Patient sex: M
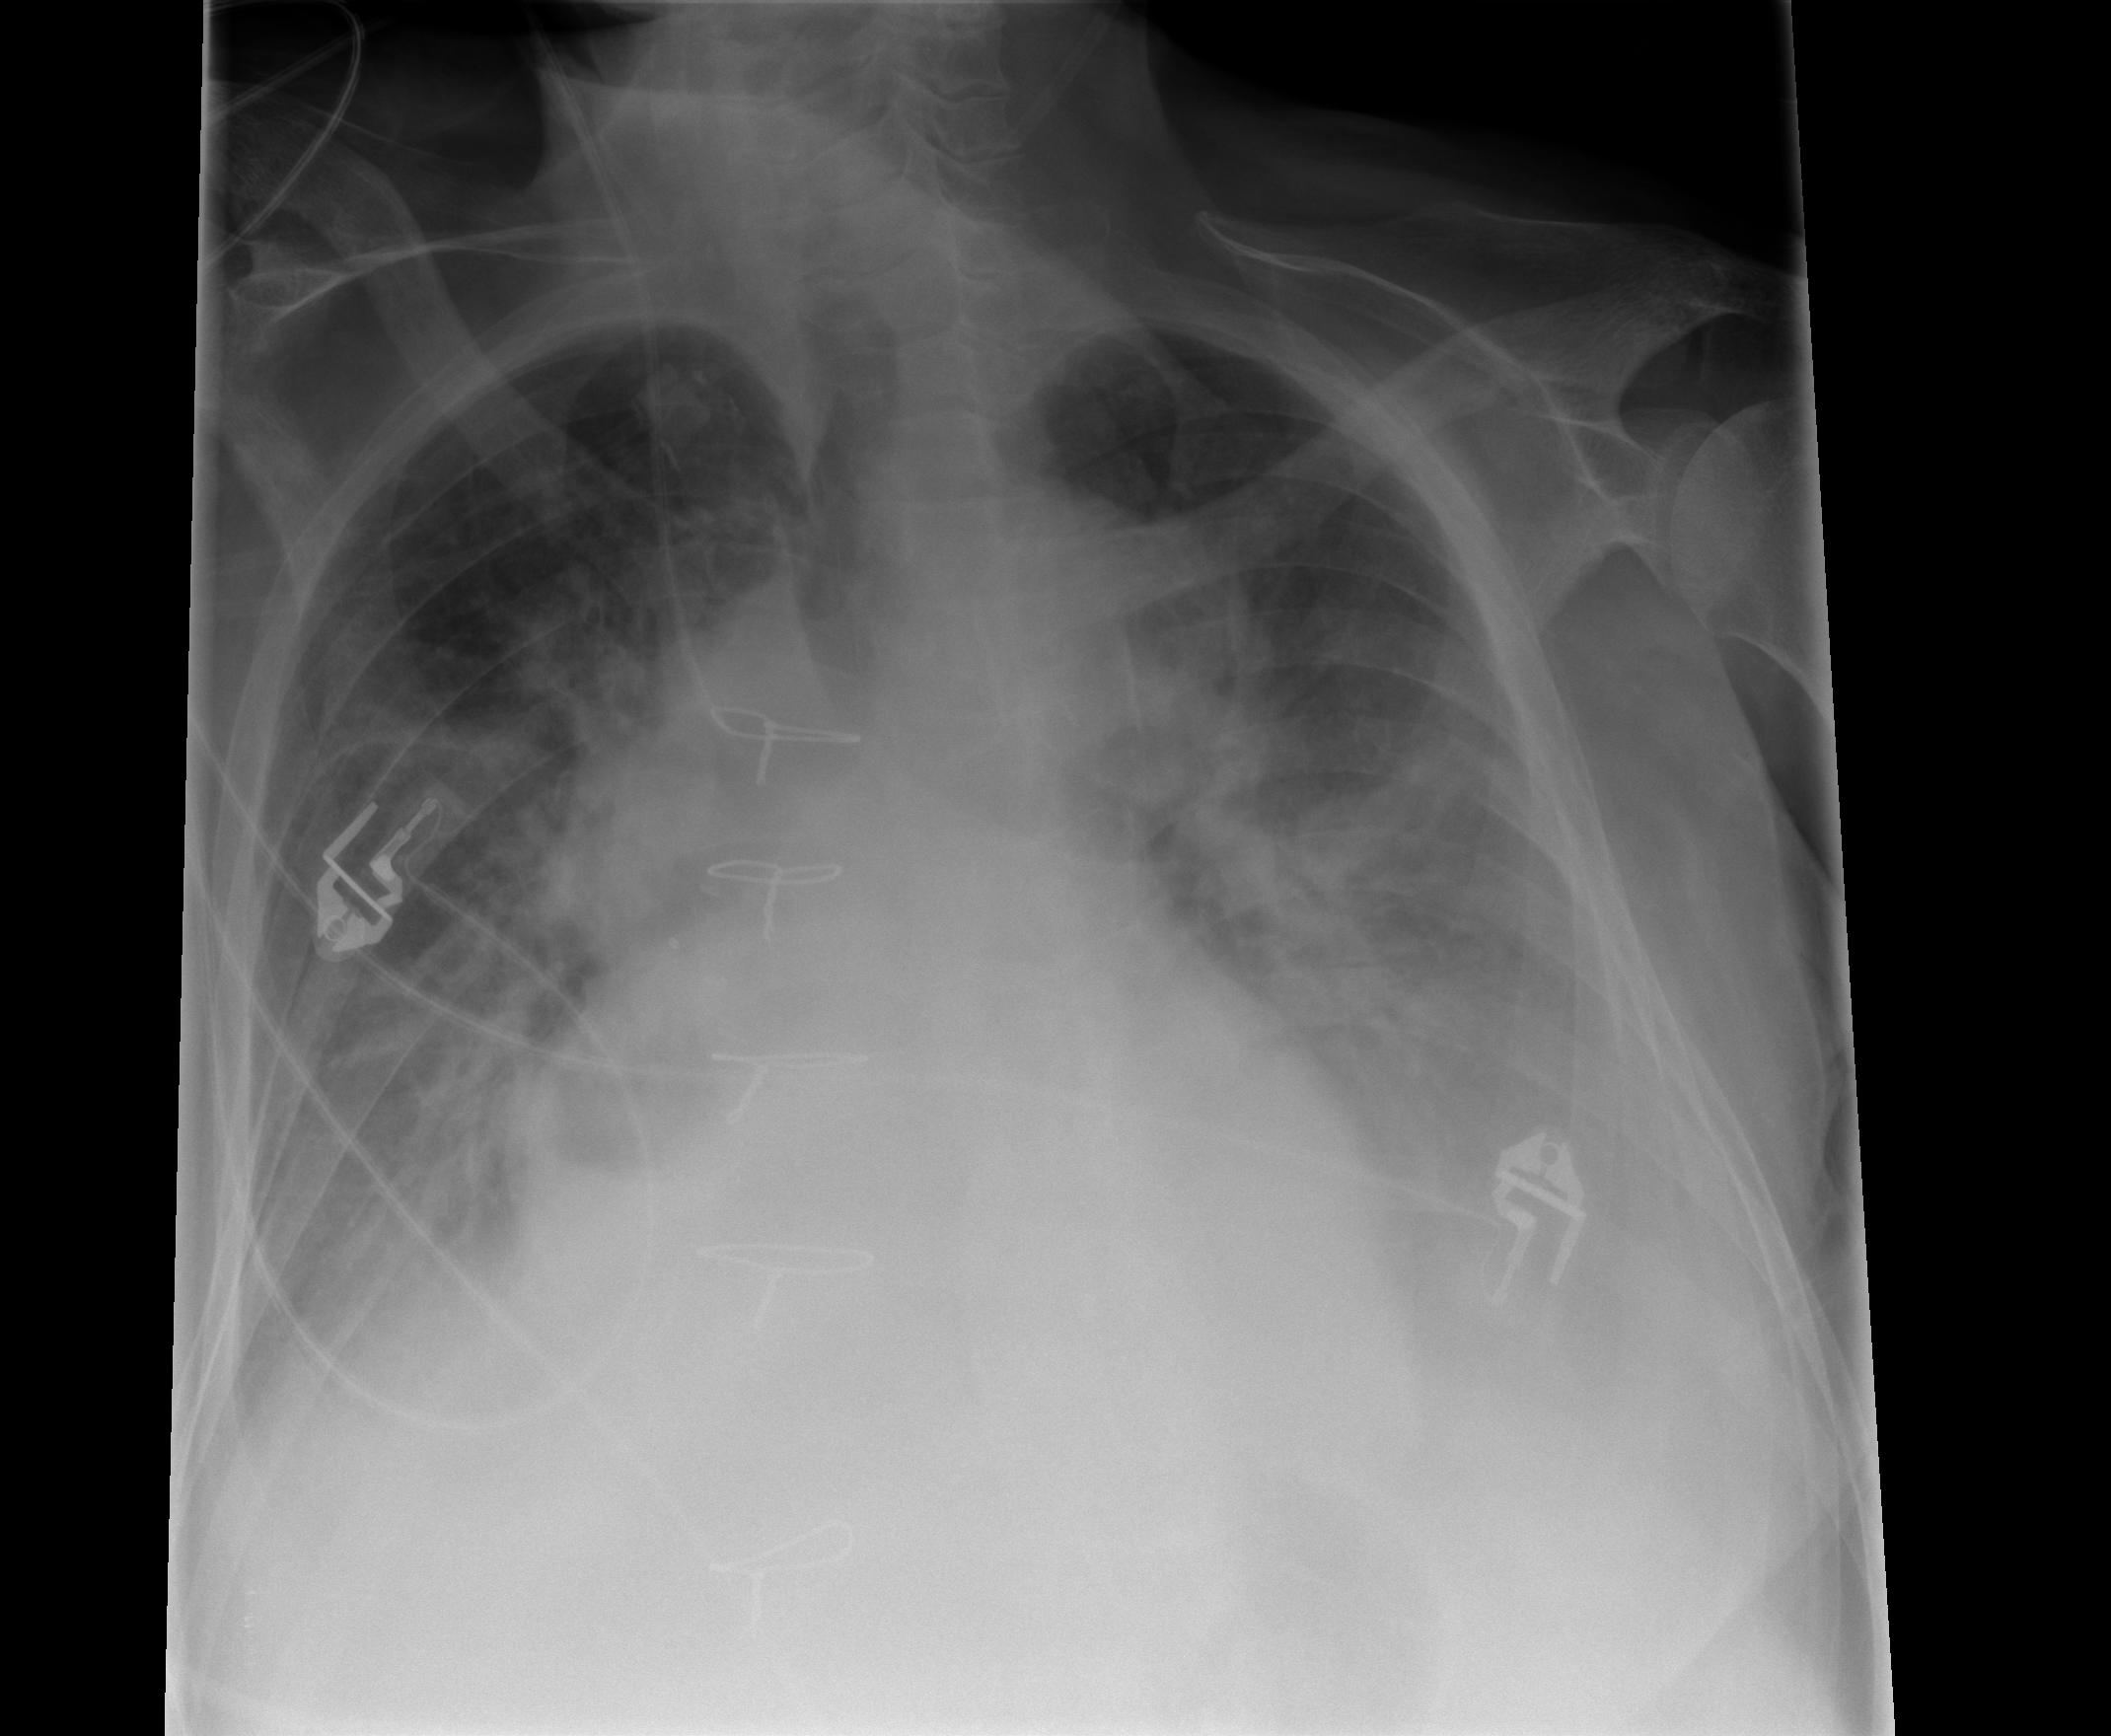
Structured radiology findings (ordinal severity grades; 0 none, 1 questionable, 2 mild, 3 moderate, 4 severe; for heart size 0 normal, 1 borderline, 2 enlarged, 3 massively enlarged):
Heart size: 2
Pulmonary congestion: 3
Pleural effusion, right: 2
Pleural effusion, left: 2
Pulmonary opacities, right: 1
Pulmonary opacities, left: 0
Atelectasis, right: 2
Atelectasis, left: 2